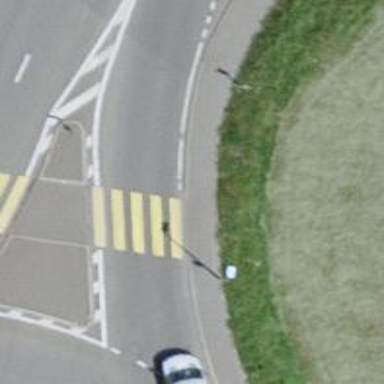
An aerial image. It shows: Kerb barrier.